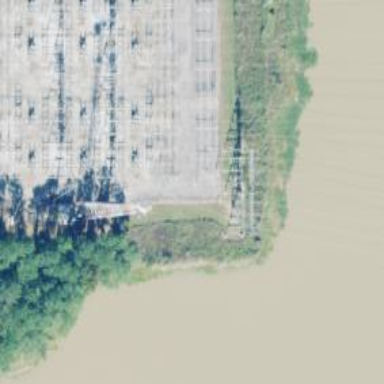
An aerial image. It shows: Switch for power supply.